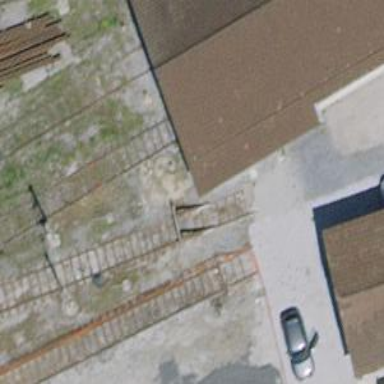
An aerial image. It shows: Railway buffer stop.